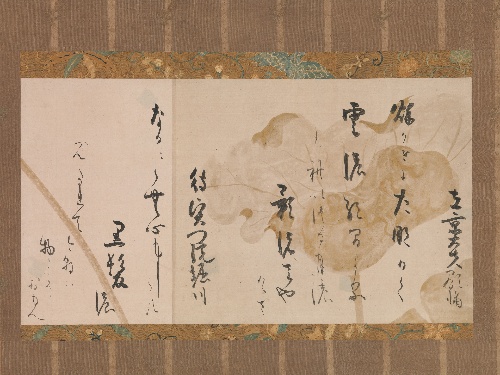
Title: 本阿弥光悦書・俵屋宗達下絵　小倉百人一首和歌巻断簡|Two Poems from One Hundred Poems by One Hundred Poets
Artist: Hon'ami Kōetsu|Tawaraya Sōtatsu
Artist bio: Japanese, 1558–1637|Japanese, ca. 1570–ca. 1640
Date: ca. 1615–20
Object type: Hanging scroll
Classification: Paintings
Medium: Section of handscroll mounted as a hanging scrolll; ink, silver, and gold on paper
Culture: Japan
Period: Momoyama period (1573–1615)
Dimensions: Image: 13 × 23 3/4 in. (33 × 60.4 cm)
Overall with mounting: 49 5/8 × 29 1/8 in. (126 × 73.9 cm)
Overall with knobs: 49 5/8 × 31 5/16 in. (126 × 79.5 cm)
Department: Asian Art
Credit line: Mary Griggs Burke Collection, Gift of the Mary and Jackson Burke Foundation, 2015
Accession year: 2015
Repository: Metropolitan Museum of Art, New York, NY
Tags: Poetry